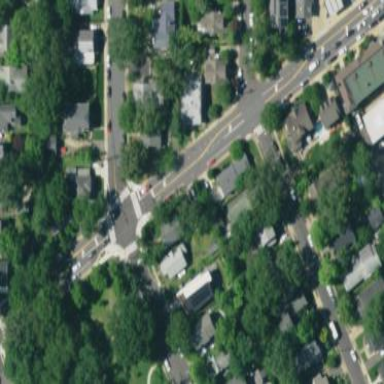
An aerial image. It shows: Sidewalk.